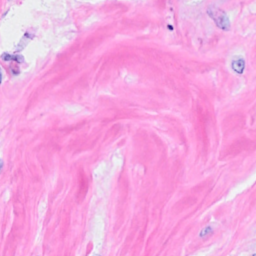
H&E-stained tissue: Breast